Question: I have set of 'div' on my <URL> with following HTML and CSS.
'''
<style type="text/css">
.div-set {
margin: 5px 2px;
}
.div-set > .widget:nth-child(3n-1) {
margin: 20px 32px;
}
.widget {
width: 300px;
height: 300px;
border: 2px solid #dbdbdb;
padding: 0px;
position: relative;
display:inline-block;
}
.widget h2 {
color: white;
text-align: center;
margin: 0;
padding: 2px 5px;
font-weight: bold;
margin: 2px;
border-top-left-radius: 8px;
border-top-right-radius: 8px;
}
.widget p {
padding: 3px 10px;
padding-bottom: 15px;
}
.widget > a {
position:absolute;
bottom:0px;
right:0px;
text-decoration:none;
background:#dbdbdb;
color:black;
padding:2px;
border-bottom-right-radius:5px;
}
</style>
<div class="div-set">
<div class="widget">
<h2>Founder</h2>
<p>
<b>Late Shri Brahmdutta Sharma</b> has founded this
Goshala in 1999 with providing shelter to only three cows and number of cows becomes thirty in just first two months.
</p>
<a href="#">Learn more</a>
</div>
<div class="widget">
<h2>Founder</h2>
<p>
<b>Late Shri Brahmdutta Sharma</b> has founded this
Goshala in 1999 with providing shelter to only three cows and number of cows becomes thirty in just first two months.
</p>
<a href="#">Learn more</a>
</div>
<div class="widget">
<h2>Founder</h2>
<p>
<b>Late Shri Brahmdutta Sharma</b> has founded this
Goshala in 1999 with providing shelter to only three cows and number of cows becomes thirty in just first two months.
</p>
<a href="#">Learn more</a>
</div>
<div class="widget">
<h2>Founder</h2>
<p>
<b>Late Shri Brahmdutta Sharma</b> has founded this
Goshala in 1999 with providing shelter to only three cows and number of cows becomes thirty in just first two months.
</p>
<a href="#">Learn more</a>
</div>
<div class="widget">
<h2>Founder</h2>
<p>
<b>Late Shri Brahmdutta Sharma</b> has founded this
Goshala in 1999 with providing shelter to only three cows and number of cows becomes thirty in just first two months.
</p>
<a href="#">Learn more</a>
</div>
<div class="widget">
<h2>Founder</h2>
<p>
<img runat="server" src="~/CSS/slide/btns-next-prev.png" style="height:50px; width:100px;" alt="Alternate Text" />
<b>Late Shri Brahmdutta Sharma</b> has founded this
Goshala in 1999 with providing shelter to only three cows and number of cows becomes thirty in just first two months.
</p>
<a href="#">Learn more</a>
</div>
</div>
'''
I have added an image using 'img' tag in last div but as you can see on the <URL> that all its adjacent divs have slightly moved to the bottom as in image below:

Changing the 'display' property to 'inline-table' working in Firefox but not in chrome. I have tried removing 'float' property from the image too but no luck.
What thing is causing this unexpected behavior..?? How can I fix that..?
: If I add image in all of three 'div (.widget)' in a line (a line has three divs) than there is no such issue found. It I add image in two of 'div' in a line than remaining one will slightly move to bottom.
<URL>
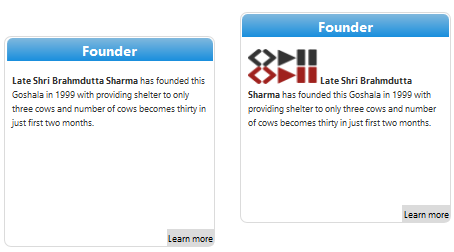
Answer: Consider the simplified HTML based on the original post:
'''
<div class="widget-panel ex1">
<div class="widget">
<p>Some text on a line that can wrap around to a second line.</p>
</div>
<div class="widget">
<p>Same text.</p>
</div>
<div class="widget">
<p>Sane text.</p>
</div>
<div class="widget">
<p><img src="http://placehold.it/100x50"> An image and sun text.</p>
</div>
</div>
'''
Basically, a container 'div.widget-panel' and four child elements 'div.widget'.
The CSS is as follows:
'''
.widget-panel {
border: 1px dotted blue;
width: 410px;
}
.widget {
display: inline-block;
border: 1px dashed gray;
width: 200px;
height: 100px;
}
.widget p {
outline: 1px dotted red;
}
'''
and two additional rules for demonstration purposes:
'''
.ex1 .widget {
vertical-align: baseline;
}
.ex2 .widget {
vertical-align: top;
}
'''
and the fiddle: <URL>
What is happening here is that the inline blocks are being formatted as a single inline box that is wrapping onto a second line because of the width constraint of the parent element (410px).
Within the parent container, the text elements within the inline-blocks are vertically positioned on a baseline such that the bottom most lines of each paragraph fall on the same (imaginary) horizontal line.
When you add an inline image, you basically increase the height of the inline box which causes the inline-block to move upward since the browser is aligning the bottom lines on the same baseline.
In Example 2, 'vertical-align: top' is used, and this tells the browser to align the text elements along the top edge of the inline box. As a result, the top lines of the text paragraphs are aligned. However, the top line is also aligned with the top of the inline image, which is correct, but may not be what you want. You could fix that by using a float.
All of this is correct CSS compliant behavior for formatting inline elements.